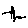
Label: zigzag